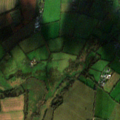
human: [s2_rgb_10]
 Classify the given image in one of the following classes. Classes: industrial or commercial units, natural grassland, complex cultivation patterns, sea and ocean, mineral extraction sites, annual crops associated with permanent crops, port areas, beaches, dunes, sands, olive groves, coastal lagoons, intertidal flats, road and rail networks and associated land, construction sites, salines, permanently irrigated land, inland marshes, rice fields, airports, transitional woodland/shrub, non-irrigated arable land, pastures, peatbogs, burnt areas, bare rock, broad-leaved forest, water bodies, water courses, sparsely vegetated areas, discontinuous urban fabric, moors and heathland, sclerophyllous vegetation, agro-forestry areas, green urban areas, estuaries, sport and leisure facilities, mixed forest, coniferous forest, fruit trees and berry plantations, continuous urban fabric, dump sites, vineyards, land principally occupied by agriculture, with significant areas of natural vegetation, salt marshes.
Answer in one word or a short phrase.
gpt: non-irrigated arable land, pastures, transitional woodland/shrub